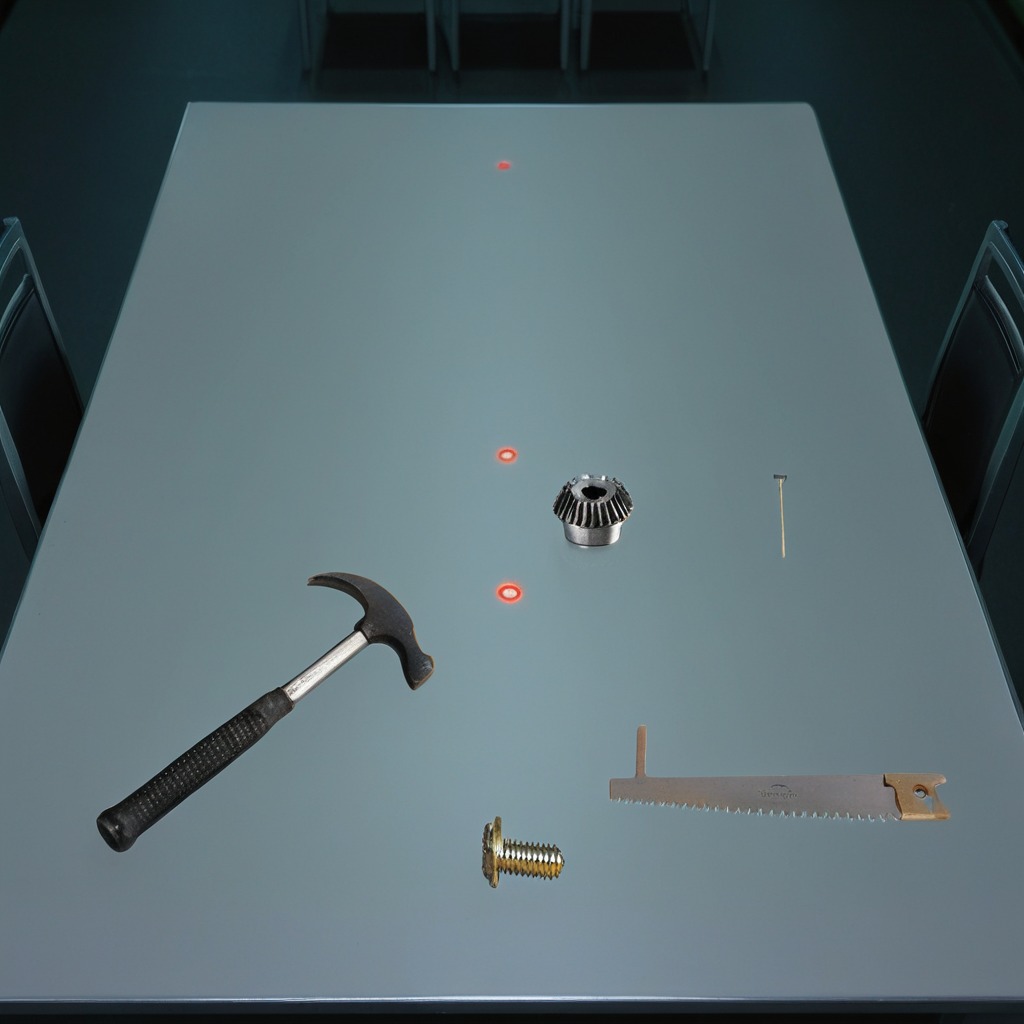
A gear with teeth, a machine screw, a hammer, an iron nail, and a handheld metal saw are lying on a clean empty table in a railway signal maintenance room lit by harsh overhead fluorescents.